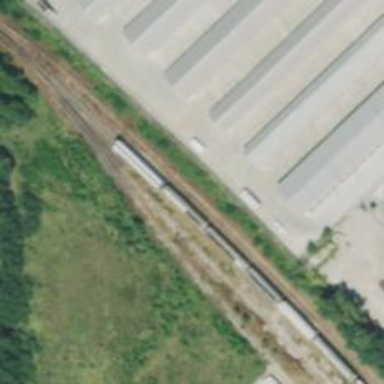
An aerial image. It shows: Railway spur service.